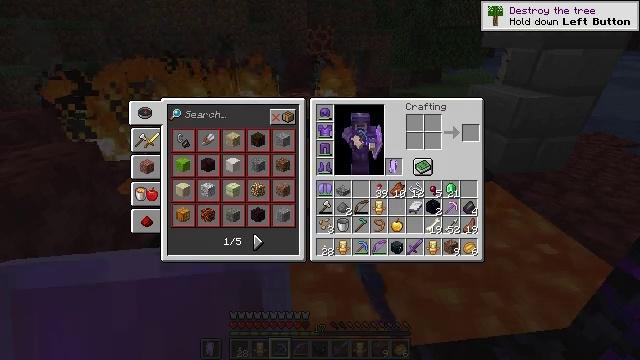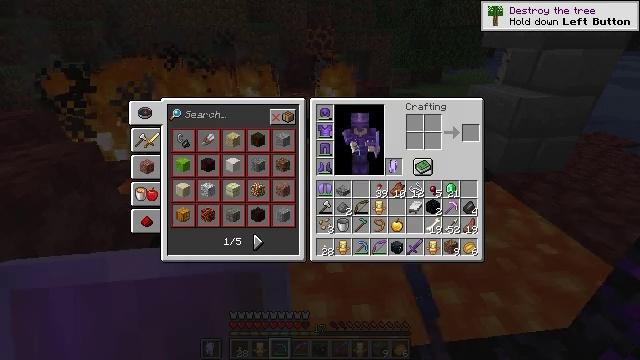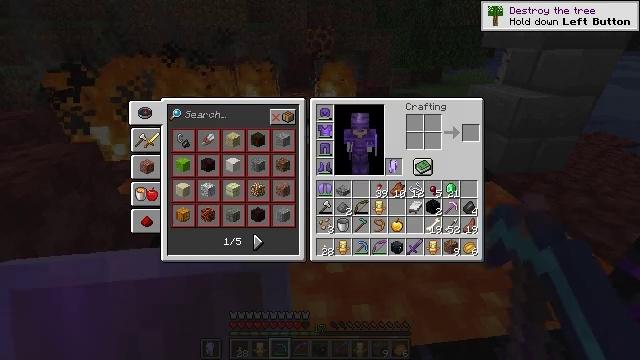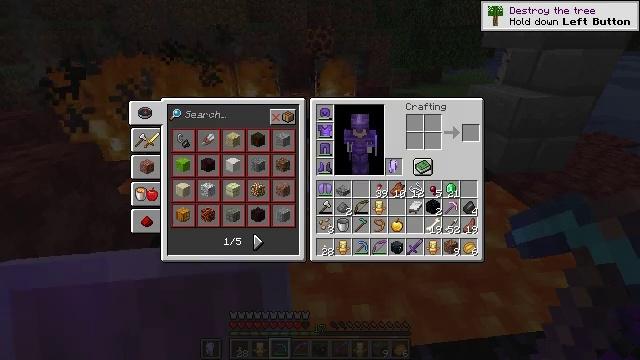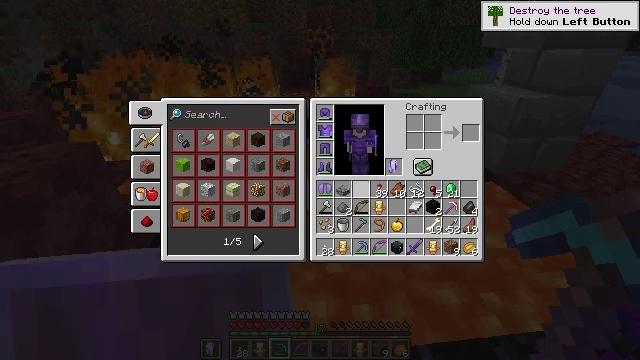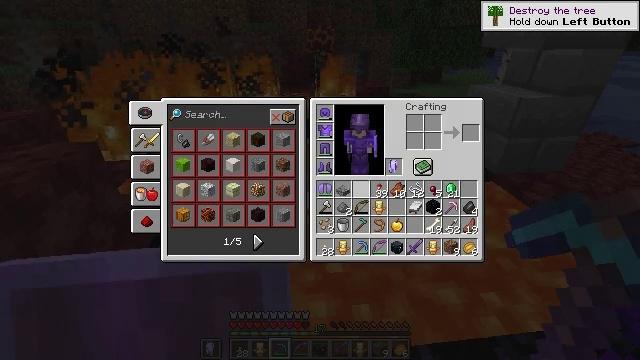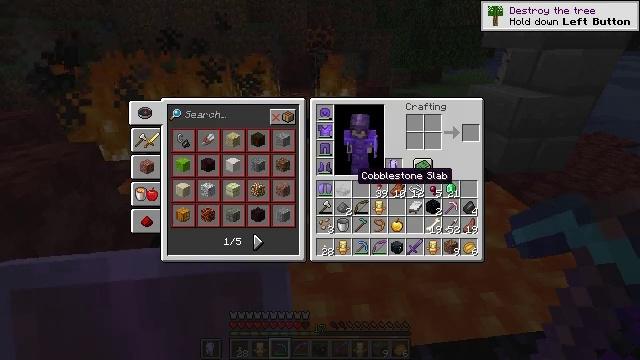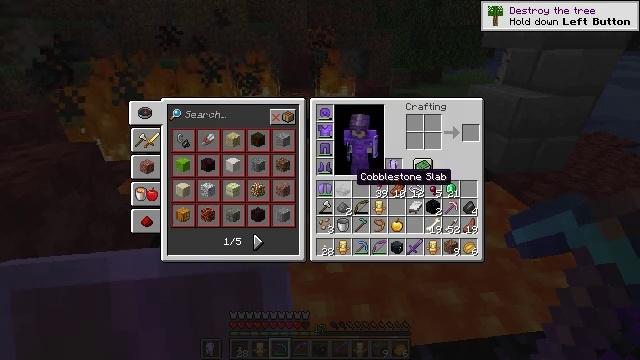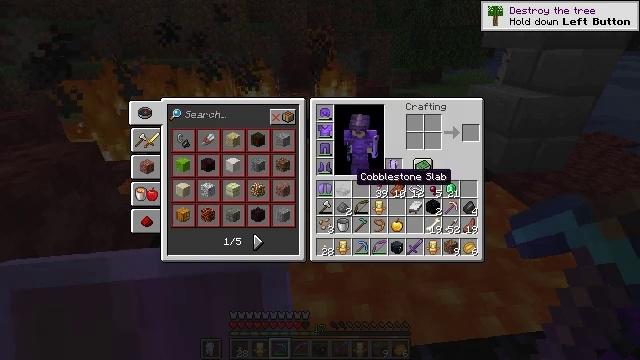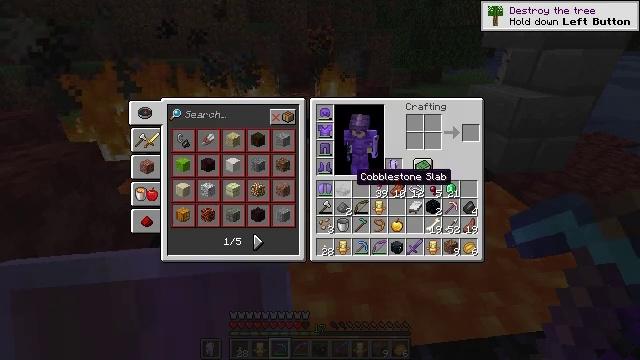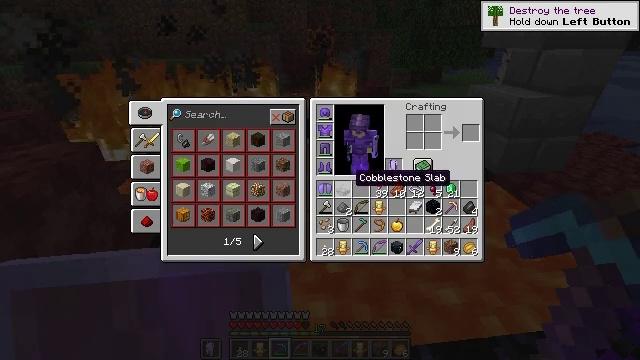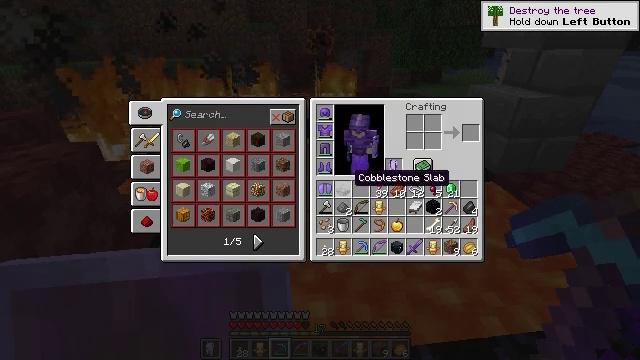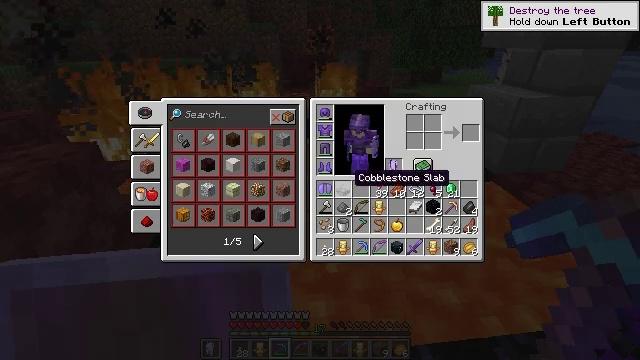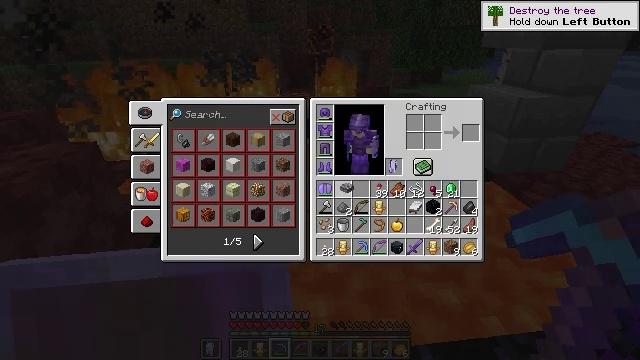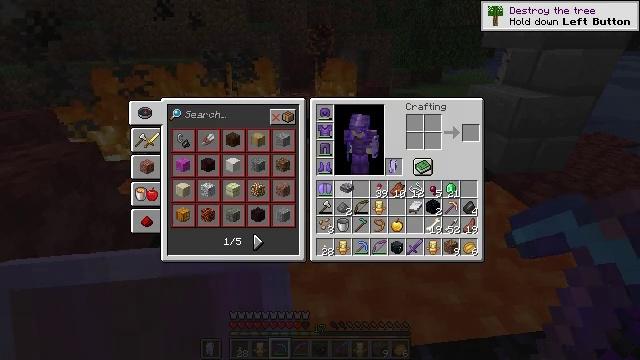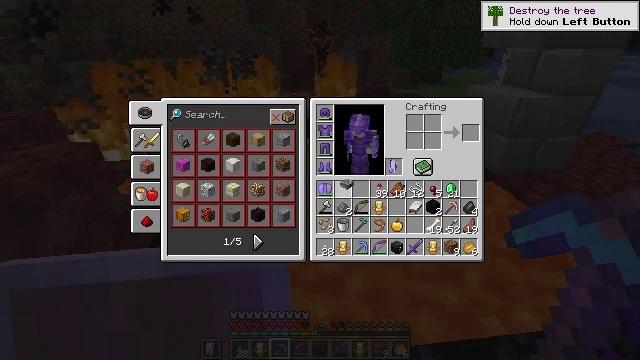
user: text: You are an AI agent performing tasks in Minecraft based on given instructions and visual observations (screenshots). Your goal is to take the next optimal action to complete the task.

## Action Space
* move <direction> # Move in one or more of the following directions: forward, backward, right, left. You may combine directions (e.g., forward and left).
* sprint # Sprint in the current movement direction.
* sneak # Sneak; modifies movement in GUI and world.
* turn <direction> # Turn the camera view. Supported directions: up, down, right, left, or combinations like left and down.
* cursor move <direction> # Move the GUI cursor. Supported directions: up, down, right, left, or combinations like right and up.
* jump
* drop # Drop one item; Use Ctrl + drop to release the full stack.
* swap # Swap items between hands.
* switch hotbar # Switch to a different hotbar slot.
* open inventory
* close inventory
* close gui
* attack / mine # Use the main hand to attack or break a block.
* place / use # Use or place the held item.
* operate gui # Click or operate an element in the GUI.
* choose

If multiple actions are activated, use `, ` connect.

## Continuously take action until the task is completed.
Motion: motion action
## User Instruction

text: Remove a cobblestone slab from the inventory.
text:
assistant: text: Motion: cursor move down, open gui
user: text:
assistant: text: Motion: no_op
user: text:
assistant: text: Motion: no_op
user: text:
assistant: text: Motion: no_op
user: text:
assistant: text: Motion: no_op
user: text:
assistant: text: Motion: no_op
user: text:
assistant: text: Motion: no_op
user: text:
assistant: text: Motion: no_op
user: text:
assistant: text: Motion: no_op
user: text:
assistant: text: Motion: no_op
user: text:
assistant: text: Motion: no_op
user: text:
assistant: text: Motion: no_op
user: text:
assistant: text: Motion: operate gui
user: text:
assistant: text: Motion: operate gui
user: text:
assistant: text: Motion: operate gui
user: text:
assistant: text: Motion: cursor move up
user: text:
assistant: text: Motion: cursor move up
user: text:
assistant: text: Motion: cursor move right and up
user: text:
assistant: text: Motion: cursor move up
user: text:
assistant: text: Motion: cursor move up
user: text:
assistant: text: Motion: no_op
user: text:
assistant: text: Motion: no_op
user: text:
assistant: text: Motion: operate gui
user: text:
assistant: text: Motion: operate gui
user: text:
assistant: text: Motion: no_op
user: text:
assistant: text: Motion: cursor move down
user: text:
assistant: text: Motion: cursor move down
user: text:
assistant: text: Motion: cursor move left and down
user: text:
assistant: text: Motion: cursor move down
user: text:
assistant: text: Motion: no_op